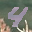
Label: 4